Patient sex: F
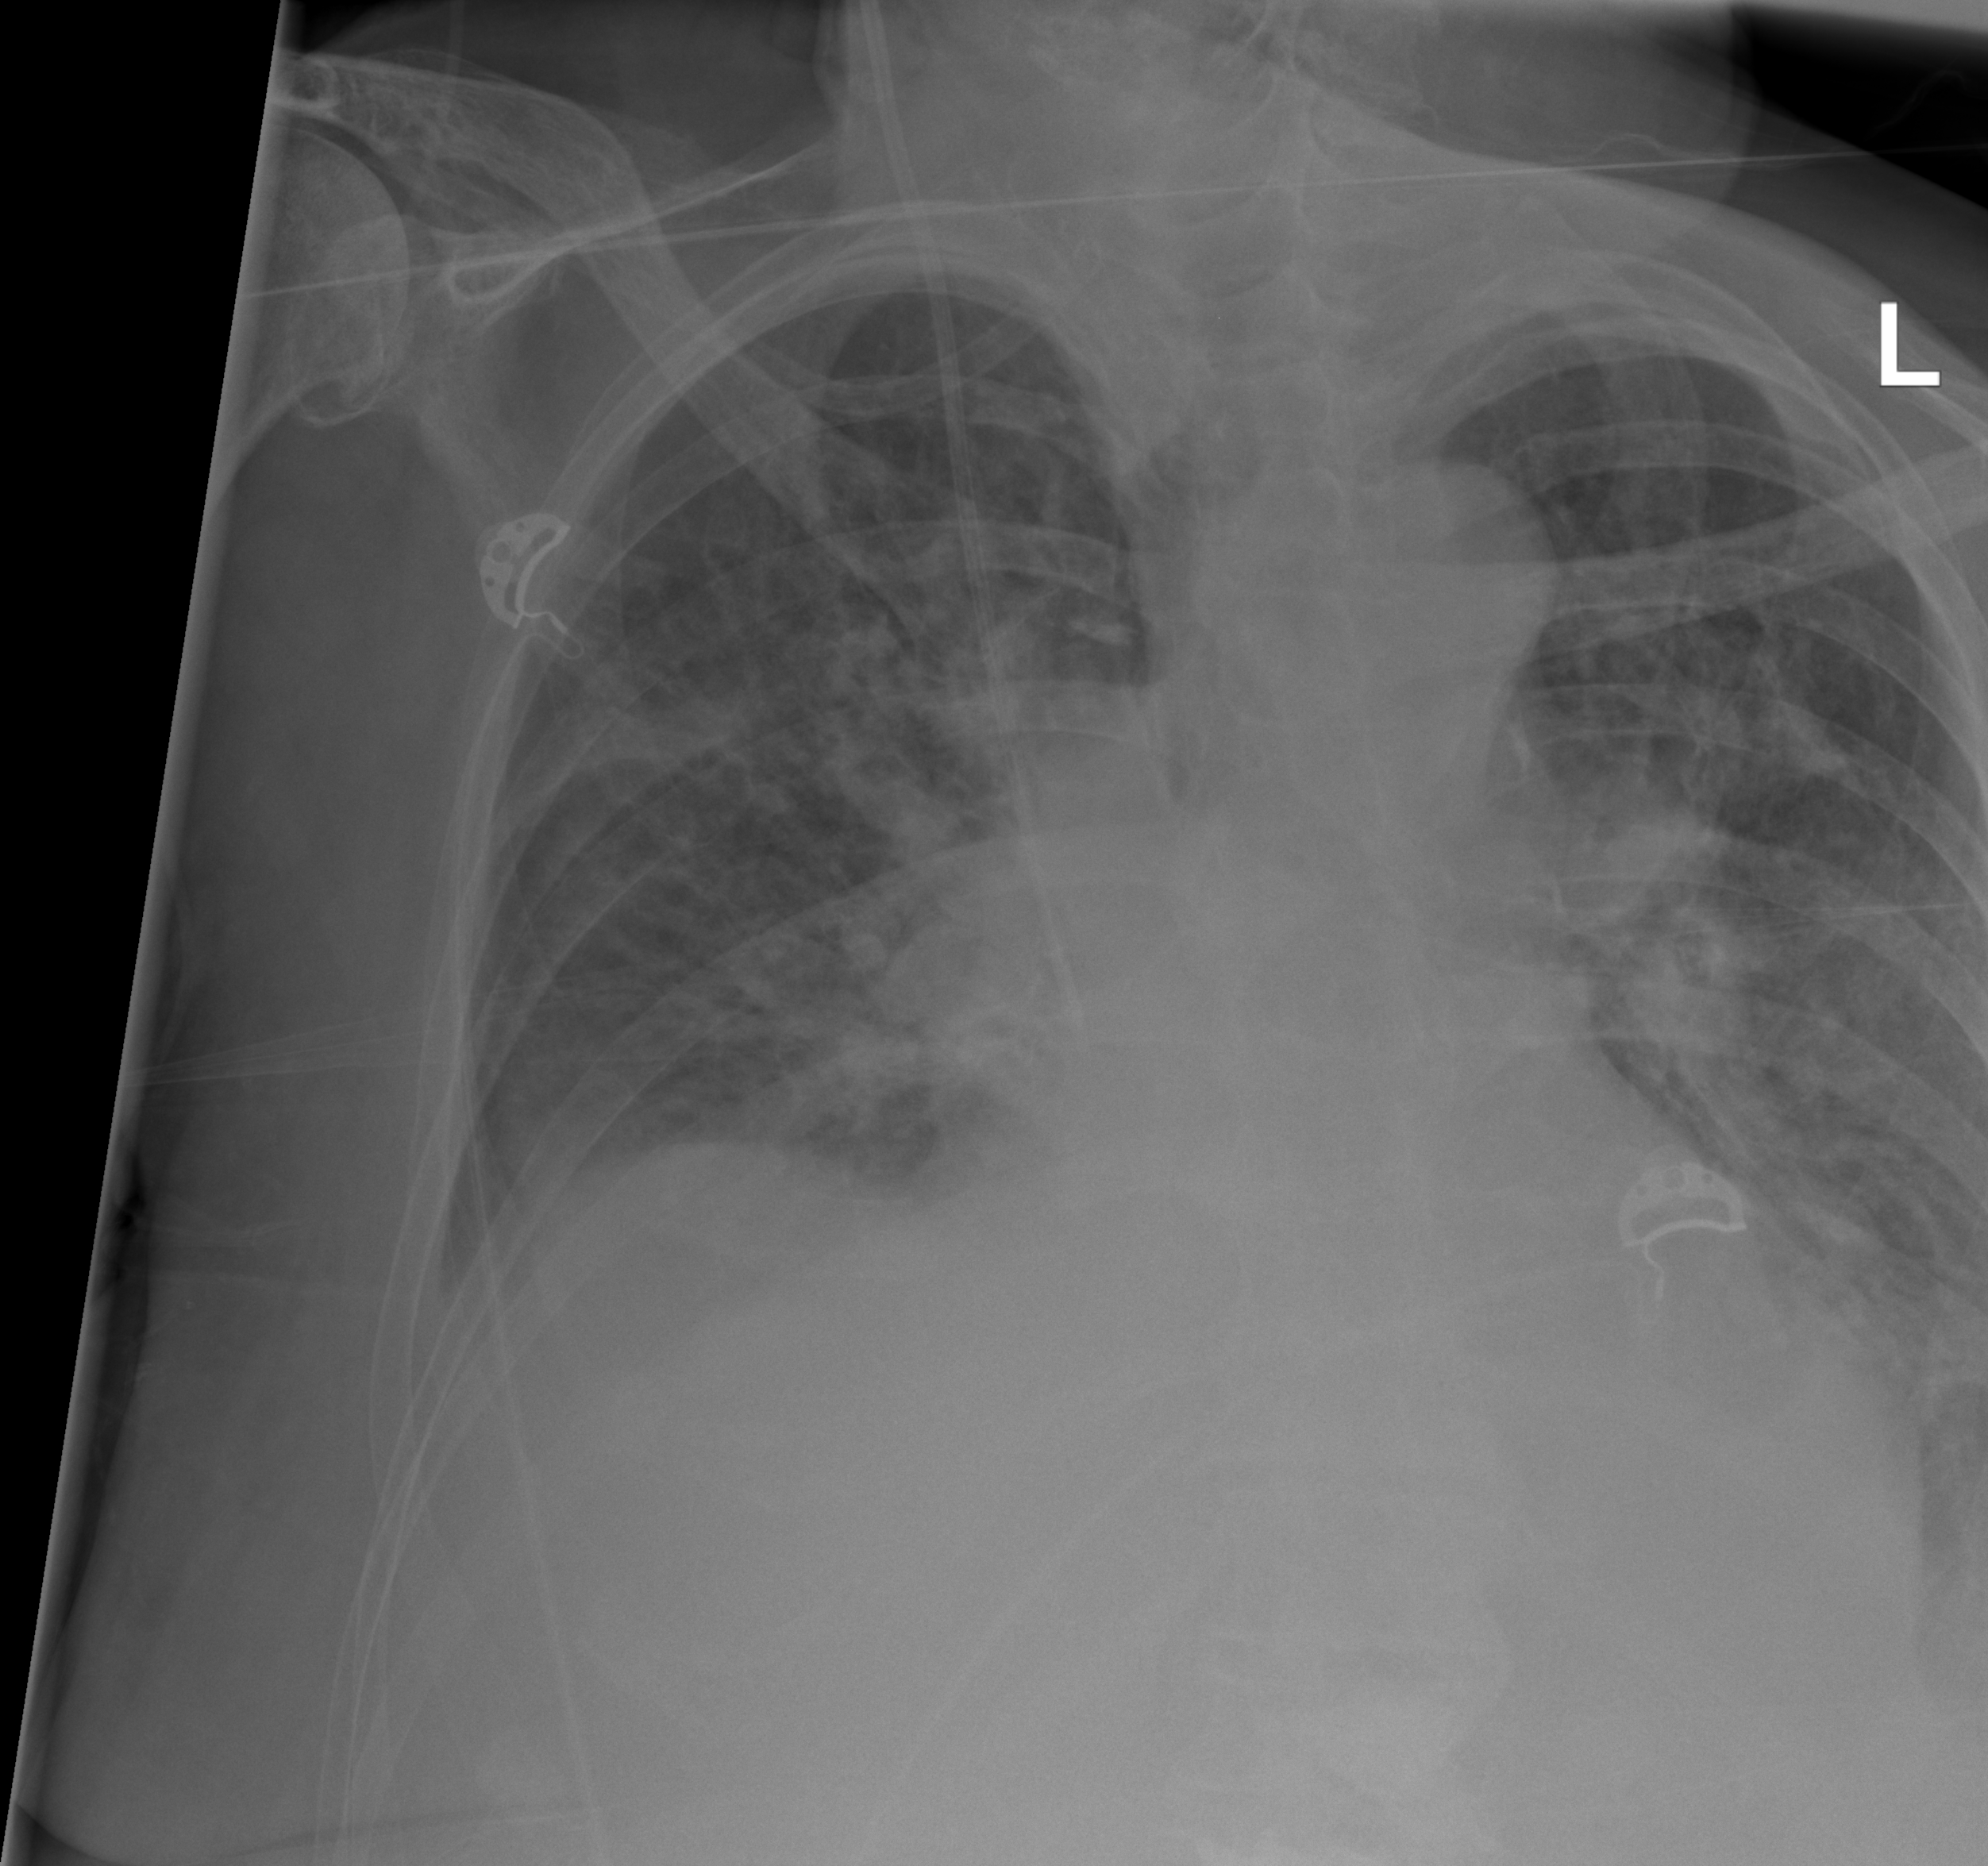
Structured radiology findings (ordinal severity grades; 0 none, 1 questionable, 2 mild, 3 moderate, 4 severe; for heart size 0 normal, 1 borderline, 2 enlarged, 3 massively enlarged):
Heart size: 2
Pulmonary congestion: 2
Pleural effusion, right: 2
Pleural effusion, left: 2
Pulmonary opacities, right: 2
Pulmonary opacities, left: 2
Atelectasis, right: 2
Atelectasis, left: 2